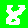
Digit: 8